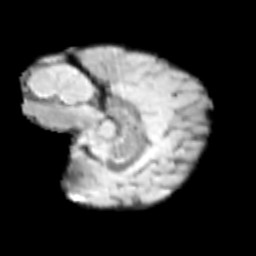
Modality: T2w
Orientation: sagittal
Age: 10
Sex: male
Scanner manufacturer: siemens
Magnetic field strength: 3 T
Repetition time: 3.8 s
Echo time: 0.07 s